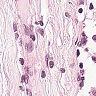
Metastatic tissue present: no